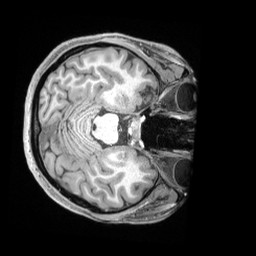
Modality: T1w
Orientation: axial
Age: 26
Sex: female
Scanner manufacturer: siemens
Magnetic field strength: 3 T
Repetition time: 2.4 s
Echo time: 0.00226 s